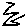
Label: zigzag